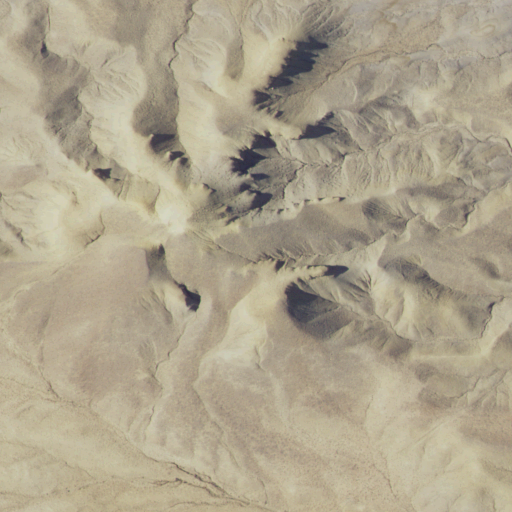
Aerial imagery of mountain in New Mexico named Feather Hill containing shrub and grassland